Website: bh-photo
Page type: account-selection
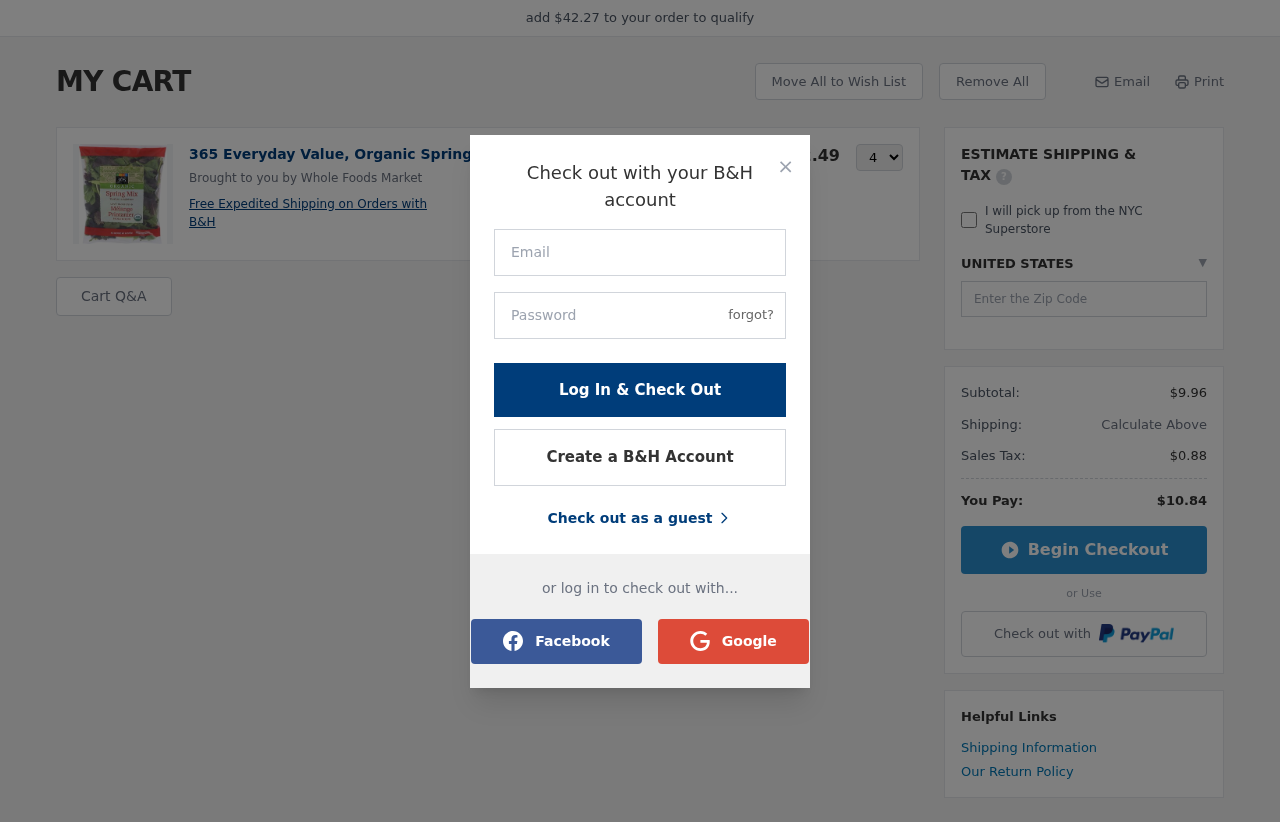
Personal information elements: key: PII_COUNTRY
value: UNITED STATES
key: PII_LOGIN_USERNAME
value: theresashort58
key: PII_POSTCODE
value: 46243
Product elements: key: PRODUCT1_DESC
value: Brought to you by Whole Foods Market
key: PRODUCT1_NAME
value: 365 Everyday Value, Organic Spring Mix, 4 OZ
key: PRODUCT1_PRICE
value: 2.49
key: PRODUCT1_QUANTITY
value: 4
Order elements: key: ORDER_SUBTOTAL
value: $9.96
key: ORDER_TAX
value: $0.88
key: ORDER_TOTAL
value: $10.84
Other elements: key: AMOUNT_TO_QUALIFY
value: $42.27